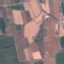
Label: PermanentCrop